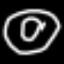
Label: donut